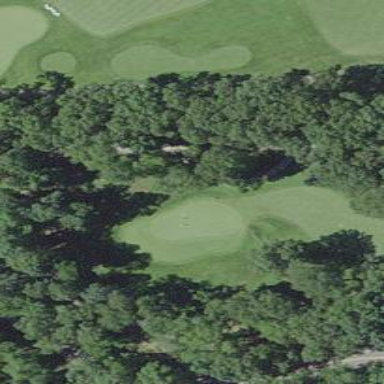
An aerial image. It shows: View of golf hole.